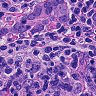
Metastatic tissue present: yes